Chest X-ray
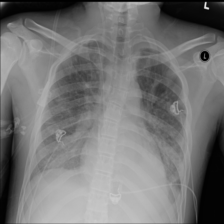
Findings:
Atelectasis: negative
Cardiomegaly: negative
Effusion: negative
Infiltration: positive
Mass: negative
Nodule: positive
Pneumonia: negative
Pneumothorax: negative
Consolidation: negative
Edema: negative
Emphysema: negative
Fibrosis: negative
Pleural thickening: negative
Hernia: negative